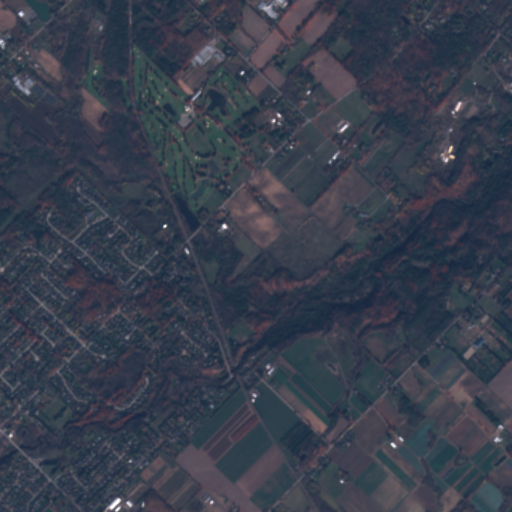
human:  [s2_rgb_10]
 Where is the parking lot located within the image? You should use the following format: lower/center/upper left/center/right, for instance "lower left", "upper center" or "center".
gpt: The parking lot is located in the lower left of the image.
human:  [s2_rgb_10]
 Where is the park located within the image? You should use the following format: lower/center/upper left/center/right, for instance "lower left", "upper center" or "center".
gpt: There is no park in the image.